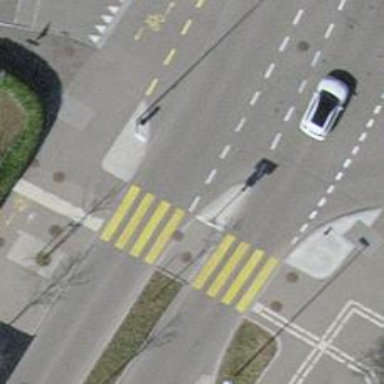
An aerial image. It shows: Uncontrolled zebra crossing with central island.